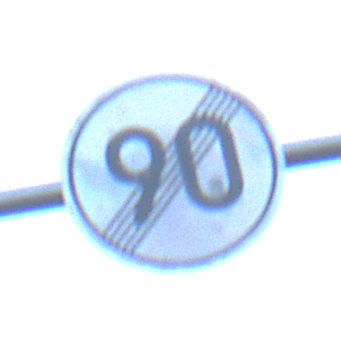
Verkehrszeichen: EndeGeschwindigkeit90
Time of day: SunriseSunset
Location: Outdoor (Urban)
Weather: Clear
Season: NotSpecified
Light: Natural